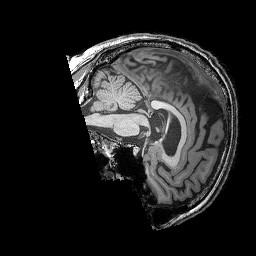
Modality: T1w
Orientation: sagittal
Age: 68
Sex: male
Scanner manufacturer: siemens
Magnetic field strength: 3 T
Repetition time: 2.25 s
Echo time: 0.00411 s